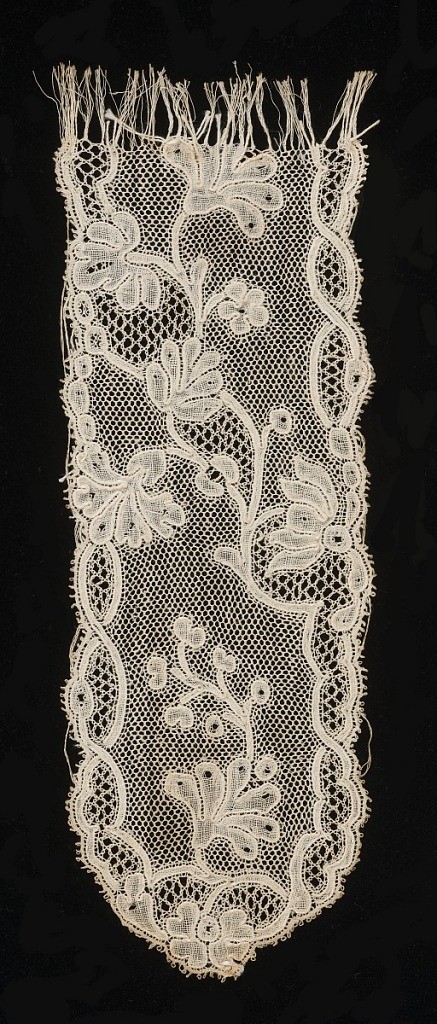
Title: Sample end of cap streamer
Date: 19th century copy of 18th century
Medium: linen Technique: bobbin lace, Mechlin style
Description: End of a cap streamer copied from a lace pattern of the 18th century.